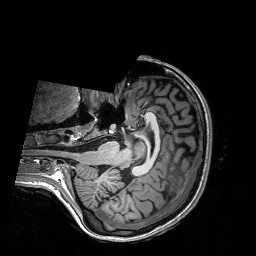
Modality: T1w
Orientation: axial
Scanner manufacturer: siemens
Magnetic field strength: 3 T
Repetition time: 2.3 s
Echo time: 0.00197 s